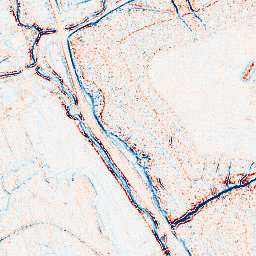
Category: edge_preserving
Decomposition family: anisotropic_diffusion
Decomposition parameters: iterations: 5
kappa: 10
gamma: 0.1
Upsampling method: linear_exact
Upsampling parameters: scale: 8
Upsampling scale: 8